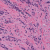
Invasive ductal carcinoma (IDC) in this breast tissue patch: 0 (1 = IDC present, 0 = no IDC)